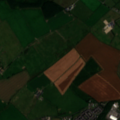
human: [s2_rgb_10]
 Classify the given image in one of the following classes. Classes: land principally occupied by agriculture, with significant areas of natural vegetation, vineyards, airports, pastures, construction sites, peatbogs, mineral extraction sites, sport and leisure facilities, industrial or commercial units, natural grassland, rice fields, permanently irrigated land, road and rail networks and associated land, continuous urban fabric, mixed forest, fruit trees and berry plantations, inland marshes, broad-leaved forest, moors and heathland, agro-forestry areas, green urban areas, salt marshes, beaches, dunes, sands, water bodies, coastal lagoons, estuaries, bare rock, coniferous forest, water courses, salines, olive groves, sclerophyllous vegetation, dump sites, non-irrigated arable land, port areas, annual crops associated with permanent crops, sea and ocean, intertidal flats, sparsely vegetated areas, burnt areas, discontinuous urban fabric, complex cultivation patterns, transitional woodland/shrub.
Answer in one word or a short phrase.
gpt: discontinuous urban fabric, non-irrigated arable land, pastures